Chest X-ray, AP view. Patient: 52 years old, sex F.
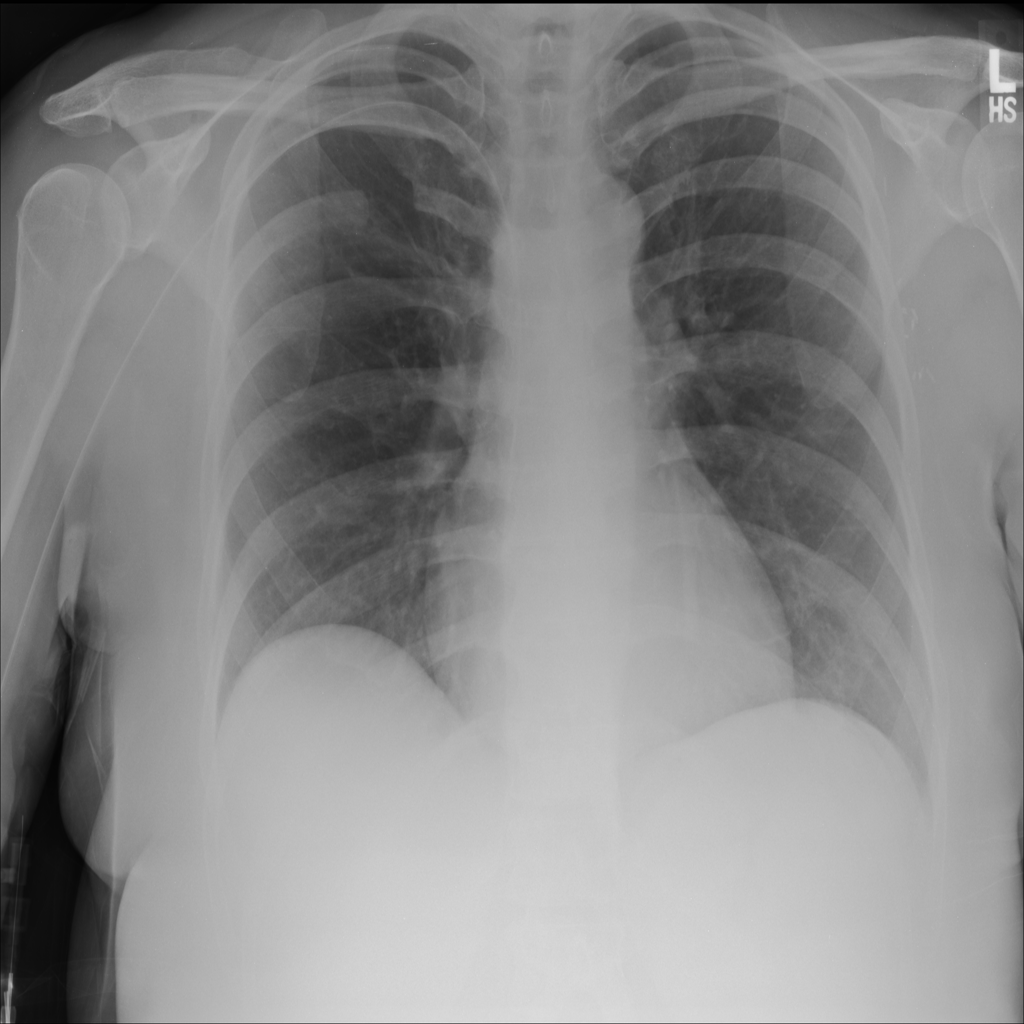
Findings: No Finding